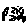
Label: zigzag